Question: What can the user do?
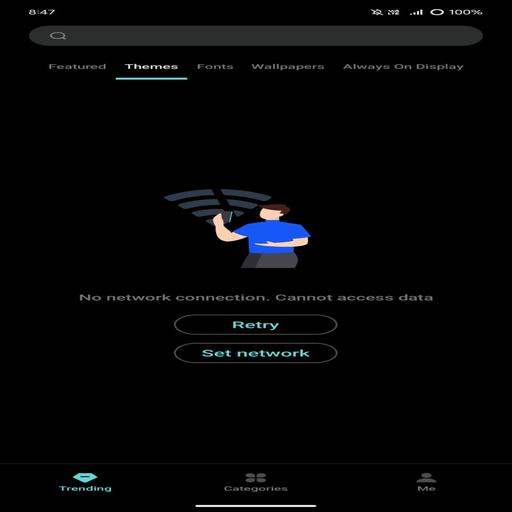
Answer: Retry, set network